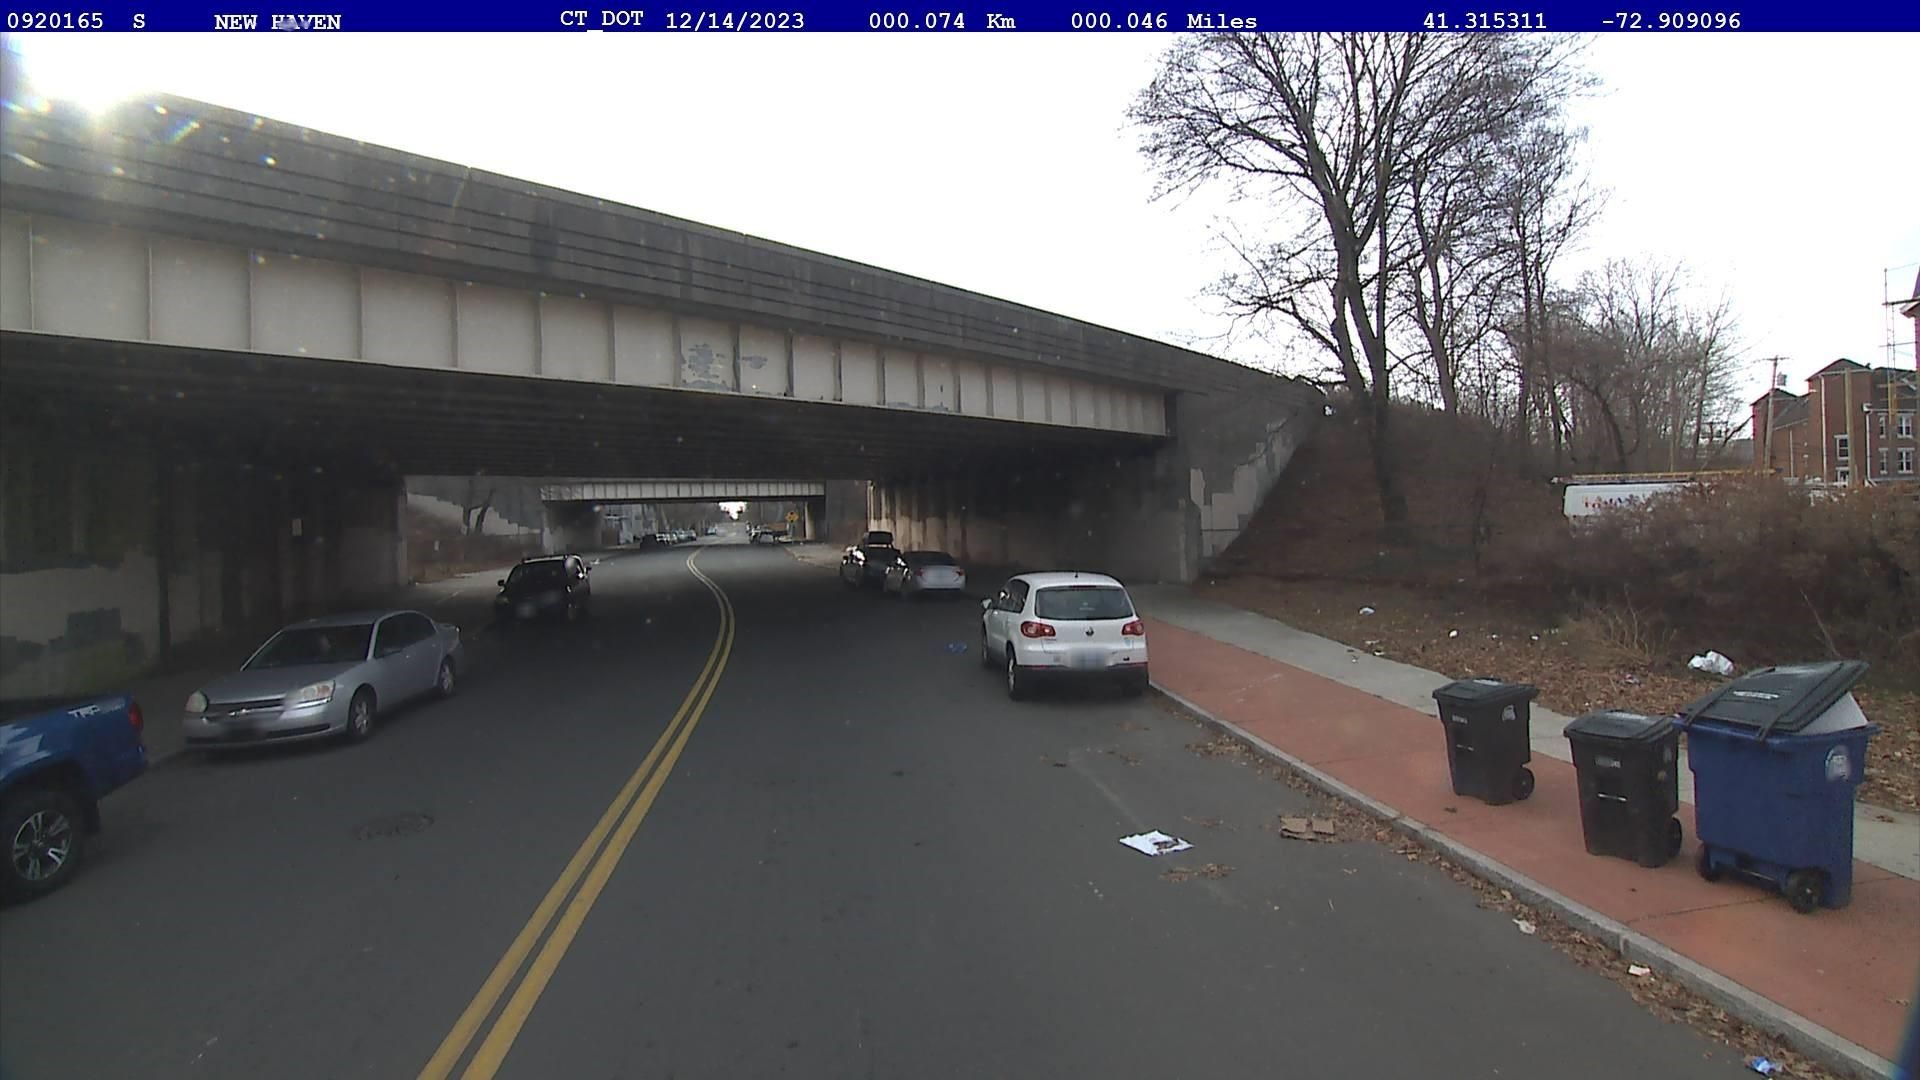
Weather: cloudy
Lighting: day
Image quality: good
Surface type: driving surface
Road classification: secondary
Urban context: urban centre
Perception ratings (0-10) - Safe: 4.48, Lively: 3.22, Beautiful: 0.93, Boring: 6.67, Depressing: 5.18, Wealthy: 2.2